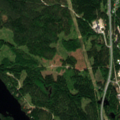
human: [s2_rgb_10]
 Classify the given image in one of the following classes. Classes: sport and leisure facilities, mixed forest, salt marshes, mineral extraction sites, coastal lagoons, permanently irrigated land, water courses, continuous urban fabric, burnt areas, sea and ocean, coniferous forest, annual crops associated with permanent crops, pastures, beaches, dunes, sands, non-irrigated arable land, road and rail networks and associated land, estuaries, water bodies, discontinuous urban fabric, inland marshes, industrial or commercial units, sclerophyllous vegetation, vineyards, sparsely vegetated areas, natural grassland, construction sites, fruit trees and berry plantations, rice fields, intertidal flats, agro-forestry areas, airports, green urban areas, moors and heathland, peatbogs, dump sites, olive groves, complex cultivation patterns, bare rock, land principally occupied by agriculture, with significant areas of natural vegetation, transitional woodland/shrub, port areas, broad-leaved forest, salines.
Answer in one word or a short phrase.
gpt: discontinuous urban fabric, coniferous forest, mixed forest, water bodies